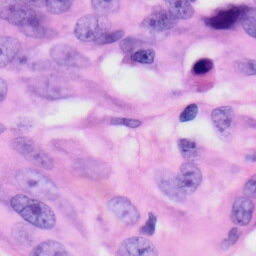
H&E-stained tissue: Skin